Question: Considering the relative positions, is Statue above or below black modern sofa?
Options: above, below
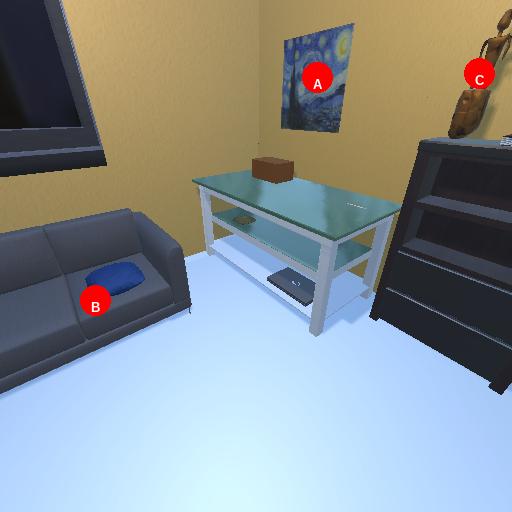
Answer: above